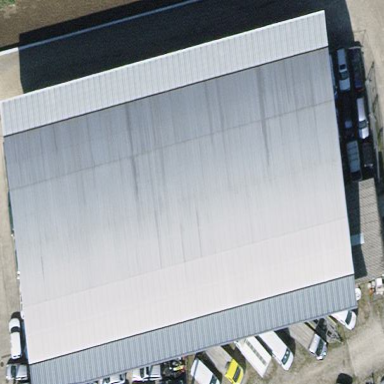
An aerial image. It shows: View of roof of building.